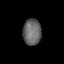
Tissue: lung
Cell type: Epithelial cells
Senescence score: 0.2394
Nuclear area (px): 475
Mean DAPI intensity: 100.634